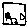
Label: house